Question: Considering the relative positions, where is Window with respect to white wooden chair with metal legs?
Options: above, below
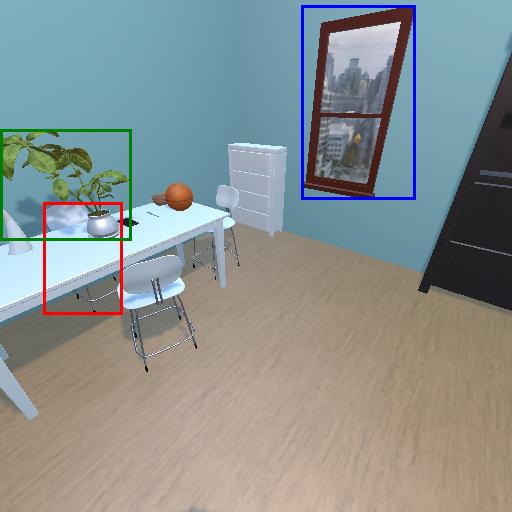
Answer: above